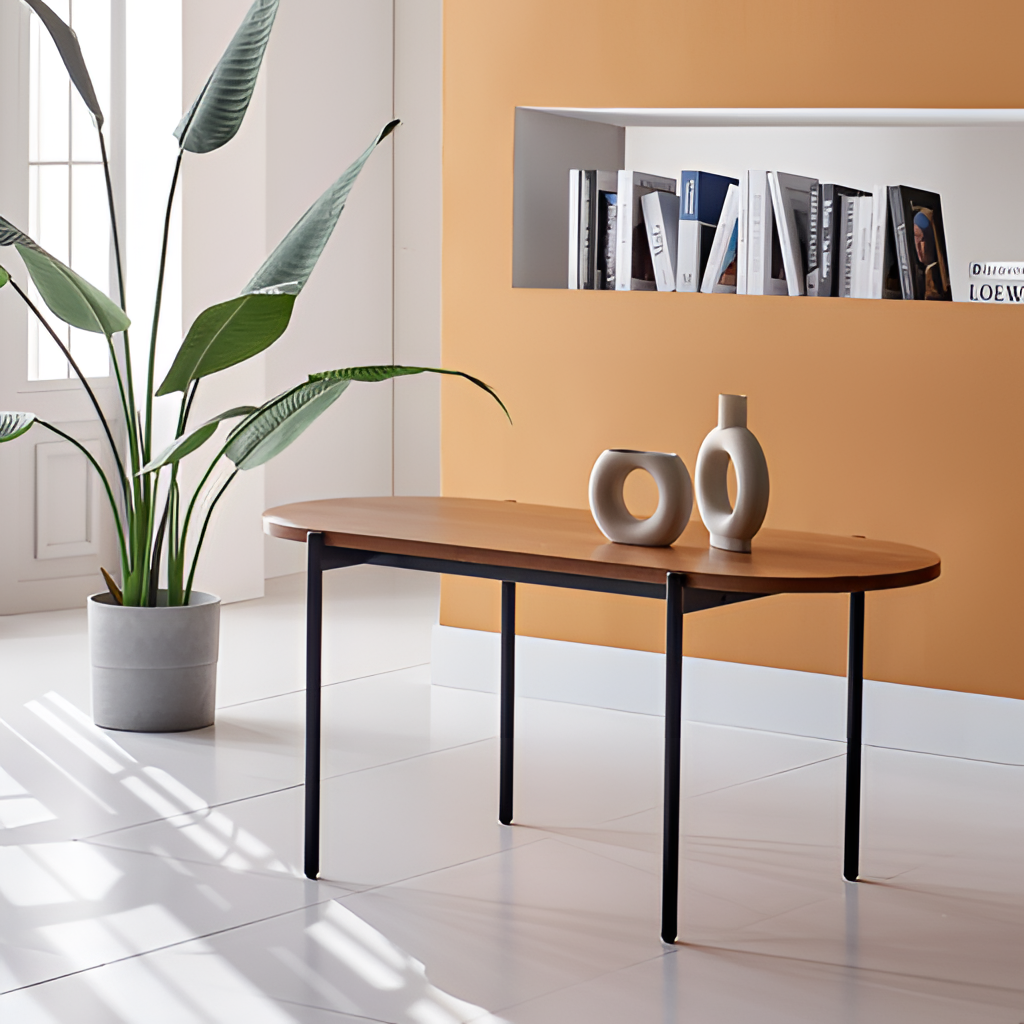
brown wood table, living room, modern, tile flooring, with large square pattern, paint wallpaper, with solid pattern